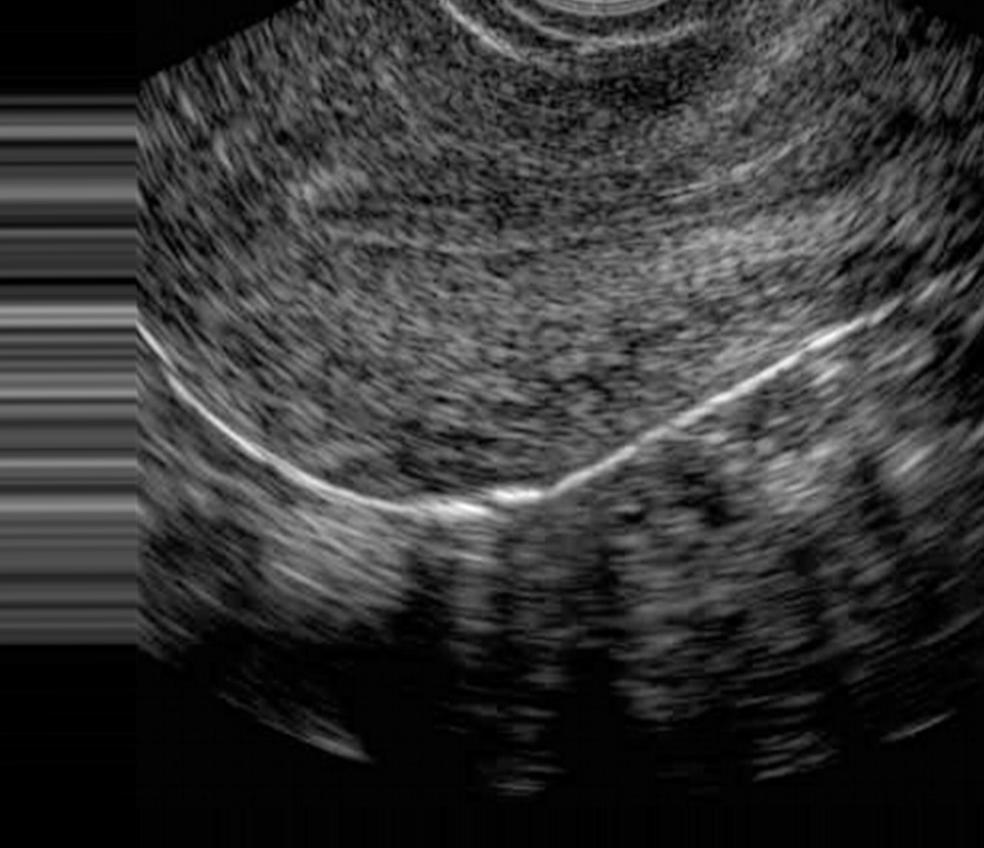
Label: notinfected